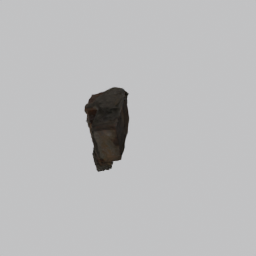
Label: architecture